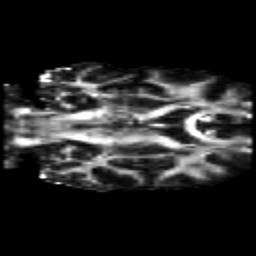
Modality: FA
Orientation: coronal
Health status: healthy
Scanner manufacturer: siemens
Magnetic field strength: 3 T
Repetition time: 7.6 s
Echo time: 0.092 s